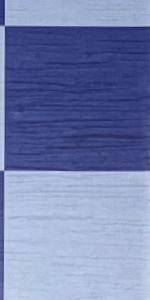
Label: Empty